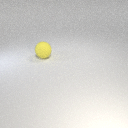
large yellow rubber sphere